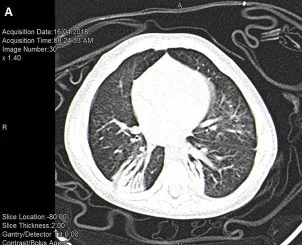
Axial.
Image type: radiology (ct)